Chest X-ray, AP view. Patient: 54 years old, sex M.
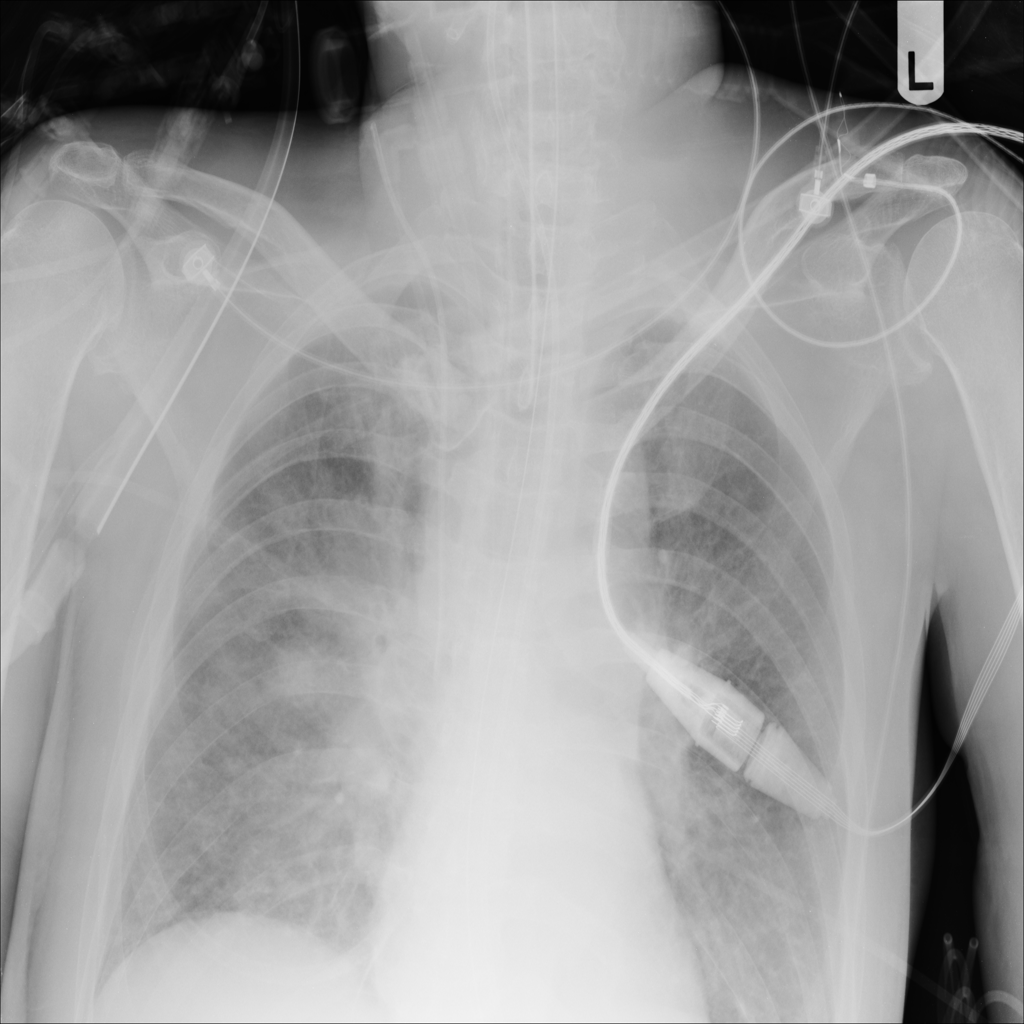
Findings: Infiltration